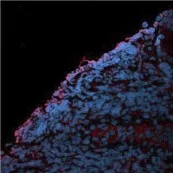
Functional characterization of DUOX2 mutation R1059C. (B) Expression of HA-DUOX2 WT and HA-DUOX2 R1059C in H661- DUOXA2 cells; vinculin and actin served as loading controls.
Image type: radiology (mri)